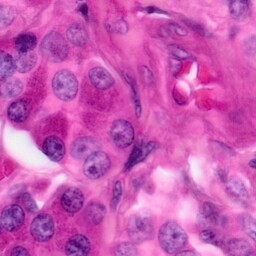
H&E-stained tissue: Pancreatic